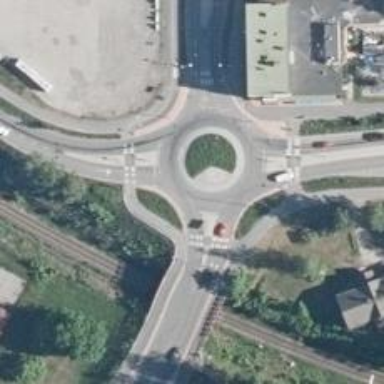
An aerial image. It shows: Asphalt road that is secondary route leading to roundabout.